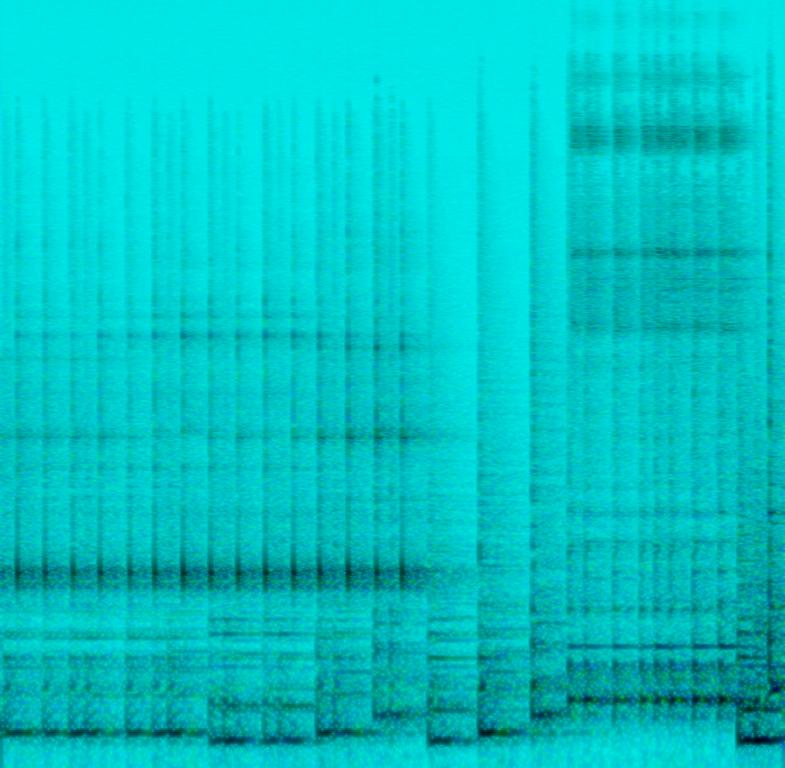
Someone is playing an evolving rhythm on various percussion instruments. This seems to be a professional piece with a lot of dynamics. This song may be playing as a part of an orchestra performance.